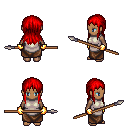
a pixel art fantasy rpg character, female body template, human, dark skin, white tunic, robe skirt, red unkempt hairstyle, gold gloves, spear, four views (front, back, left, right), 2x2 character sprite sheet, small pixel art, hard edges, no anti-aliasing